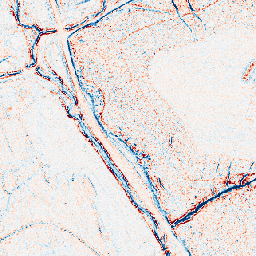
Category: edge_preserving
Decomposition family: anisotropic_diffusion
Decomposition parameters: iterations: 10
kappa: 30
gamma: 0.05
Upsampling method: area
Upsampling parameters: scale: 8
Upsampling scale: 8